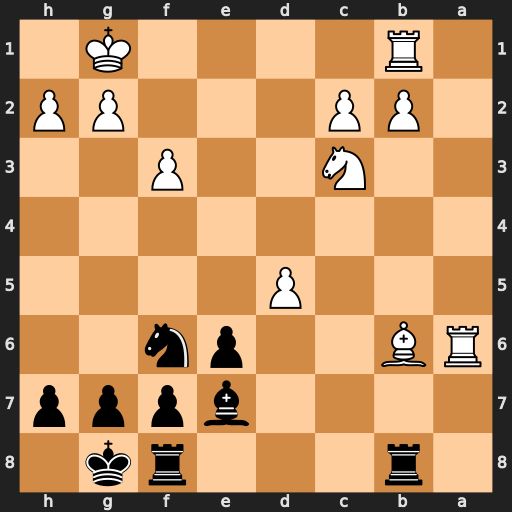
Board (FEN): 1r3rk1/4bppp/RB2pn2/3P4/8/2N2P2/1PP3PP/1R4K1
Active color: b
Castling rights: -
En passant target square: -
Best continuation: Rxb6 Rxb6 Bc5+ Kf1 Bxb6